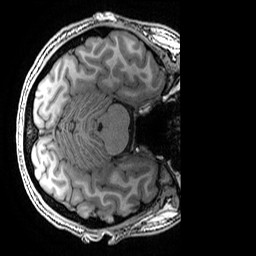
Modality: T1w
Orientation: axial
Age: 19
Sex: male
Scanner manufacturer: ge
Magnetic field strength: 3 T
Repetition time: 0.007 s
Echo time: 0.00342 s